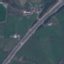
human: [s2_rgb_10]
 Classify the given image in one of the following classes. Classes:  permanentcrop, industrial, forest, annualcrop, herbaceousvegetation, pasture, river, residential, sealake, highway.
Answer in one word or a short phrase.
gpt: Highway